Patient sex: M
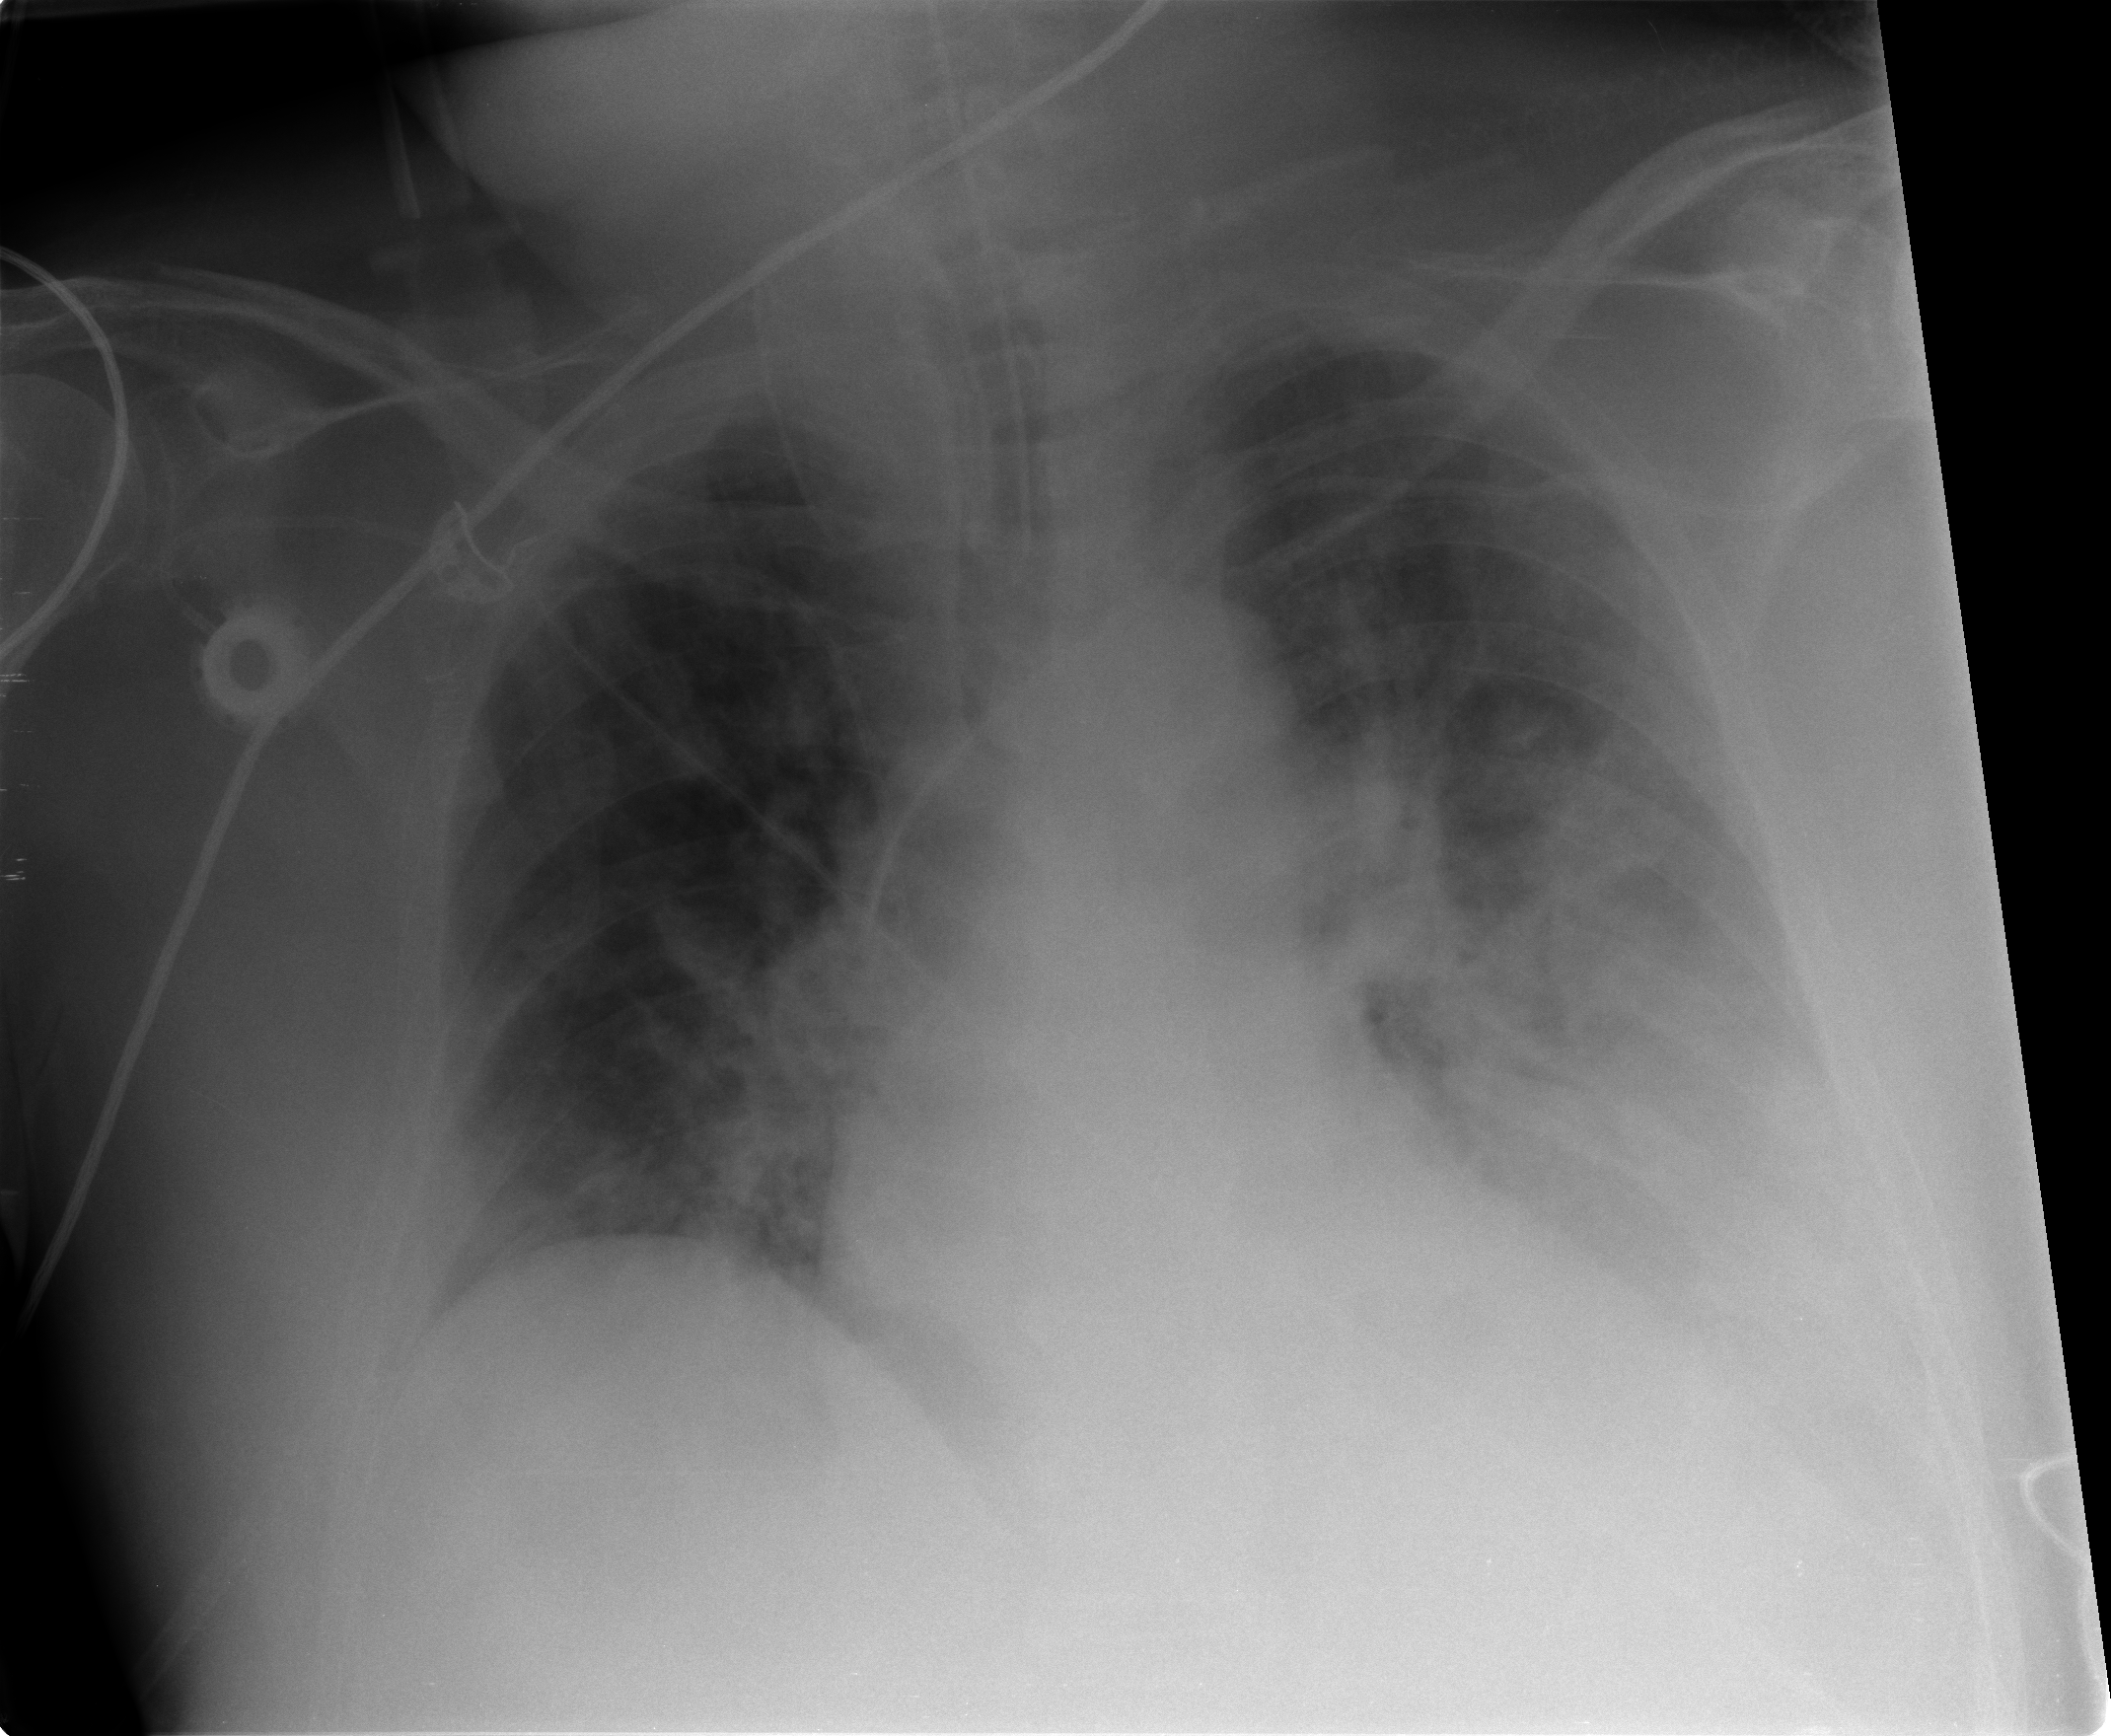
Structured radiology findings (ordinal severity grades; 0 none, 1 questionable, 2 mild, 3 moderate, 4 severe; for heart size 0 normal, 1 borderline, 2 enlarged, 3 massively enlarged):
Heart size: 0
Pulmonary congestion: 0
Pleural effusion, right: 0
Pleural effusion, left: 2
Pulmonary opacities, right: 2
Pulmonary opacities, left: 3
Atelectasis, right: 0
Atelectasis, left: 2